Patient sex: M
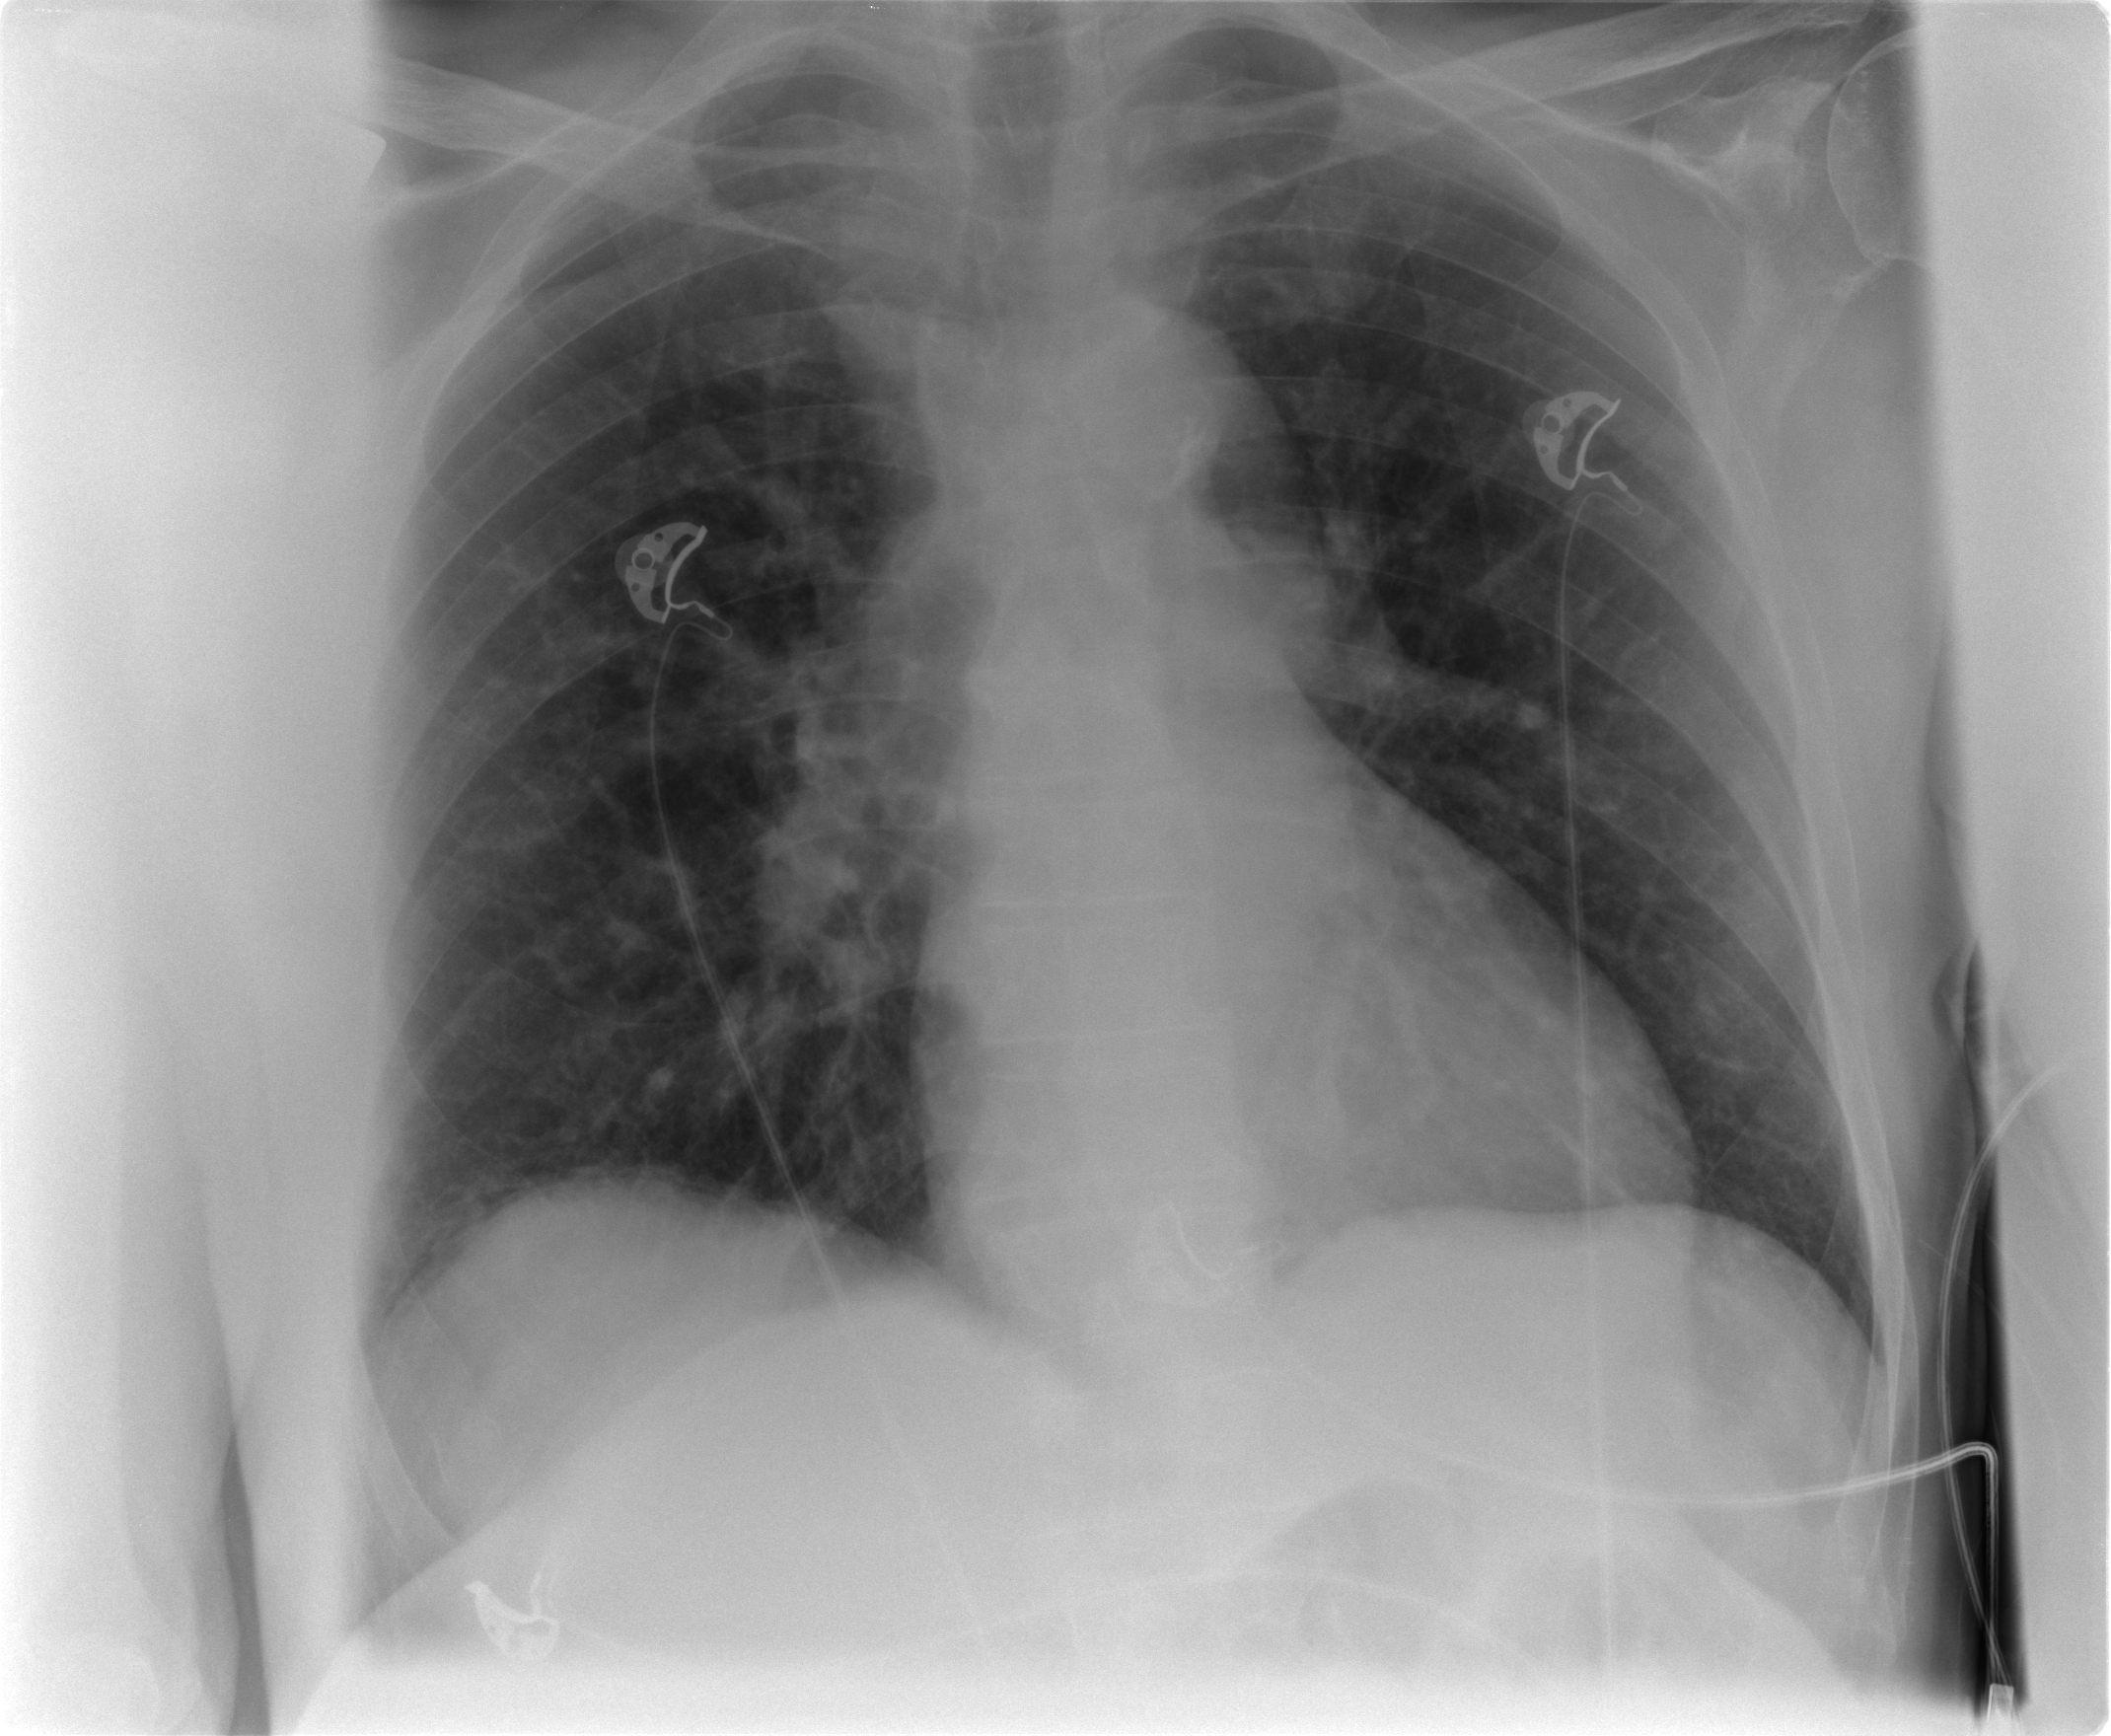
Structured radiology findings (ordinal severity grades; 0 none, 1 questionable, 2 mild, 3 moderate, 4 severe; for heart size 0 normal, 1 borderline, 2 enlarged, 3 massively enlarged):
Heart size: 0
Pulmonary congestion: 1
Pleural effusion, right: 0
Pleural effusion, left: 0
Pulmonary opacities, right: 1
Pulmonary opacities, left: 0
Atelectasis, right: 1
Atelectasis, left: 0